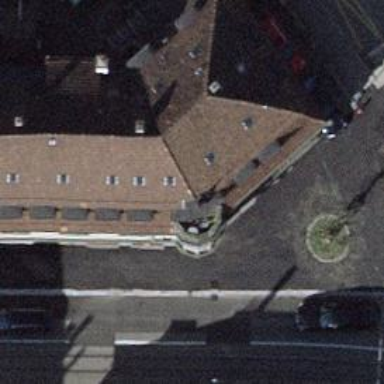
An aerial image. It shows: Pharmacy.